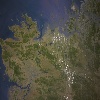
Label: land